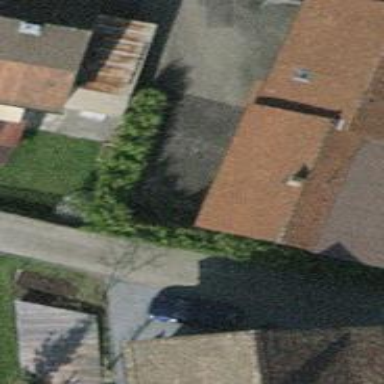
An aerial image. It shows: Residential road with asphalt surface.